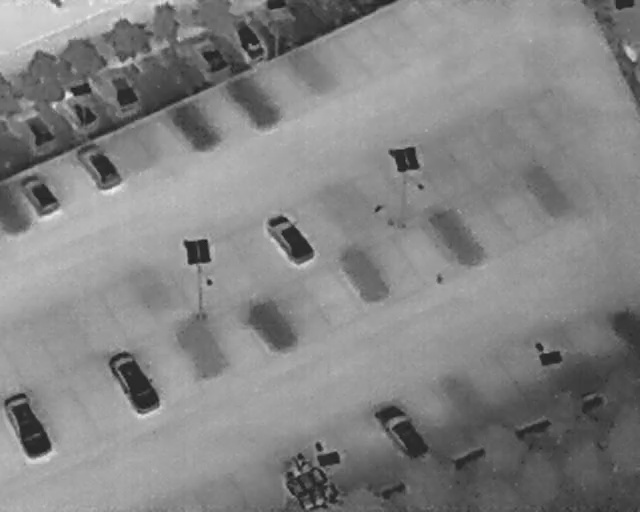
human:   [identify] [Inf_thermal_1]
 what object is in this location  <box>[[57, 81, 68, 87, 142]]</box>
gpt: <ref>1 medium car at the bottom</ref>